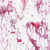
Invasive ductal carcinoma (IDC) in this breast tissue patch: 0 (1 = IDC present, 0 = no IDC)